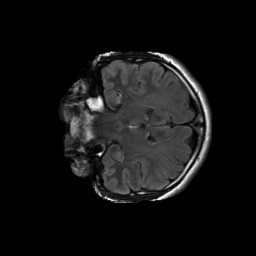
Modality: FLAIR
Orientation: coronal
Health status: ill
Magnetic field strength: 3 T